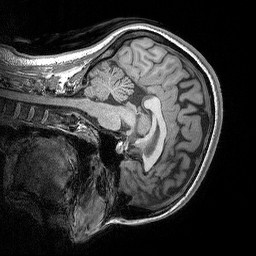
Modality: T1w
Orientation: sagittal
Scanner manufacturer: siemens
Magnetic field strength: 3 T
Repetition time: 2.3 s
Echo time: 0.00298 s